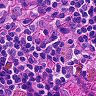
Metastatic tissue present: no